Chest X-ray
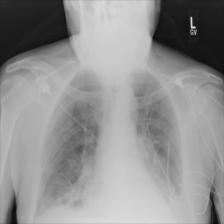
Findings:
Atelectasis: positive
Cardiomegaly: negative
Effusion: positive
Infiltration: negative
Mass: negative
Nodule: negative
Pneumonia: negative
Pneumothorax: negative
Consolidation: negative
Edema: negative
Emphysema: negative
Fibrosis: negative
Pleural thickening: negative
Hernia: negative